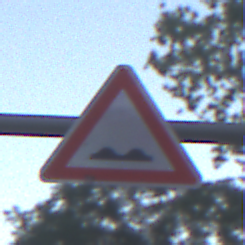
Verkehrszeichen: UnebeneFahrbahn
Umgebung: Outdoor, Urban
Tageszeit: SunriseSunset
Wetter: Clear
Licht: Natural
Jahreszeit: NotSpecified
Kontrast: LowContrast